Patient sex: M
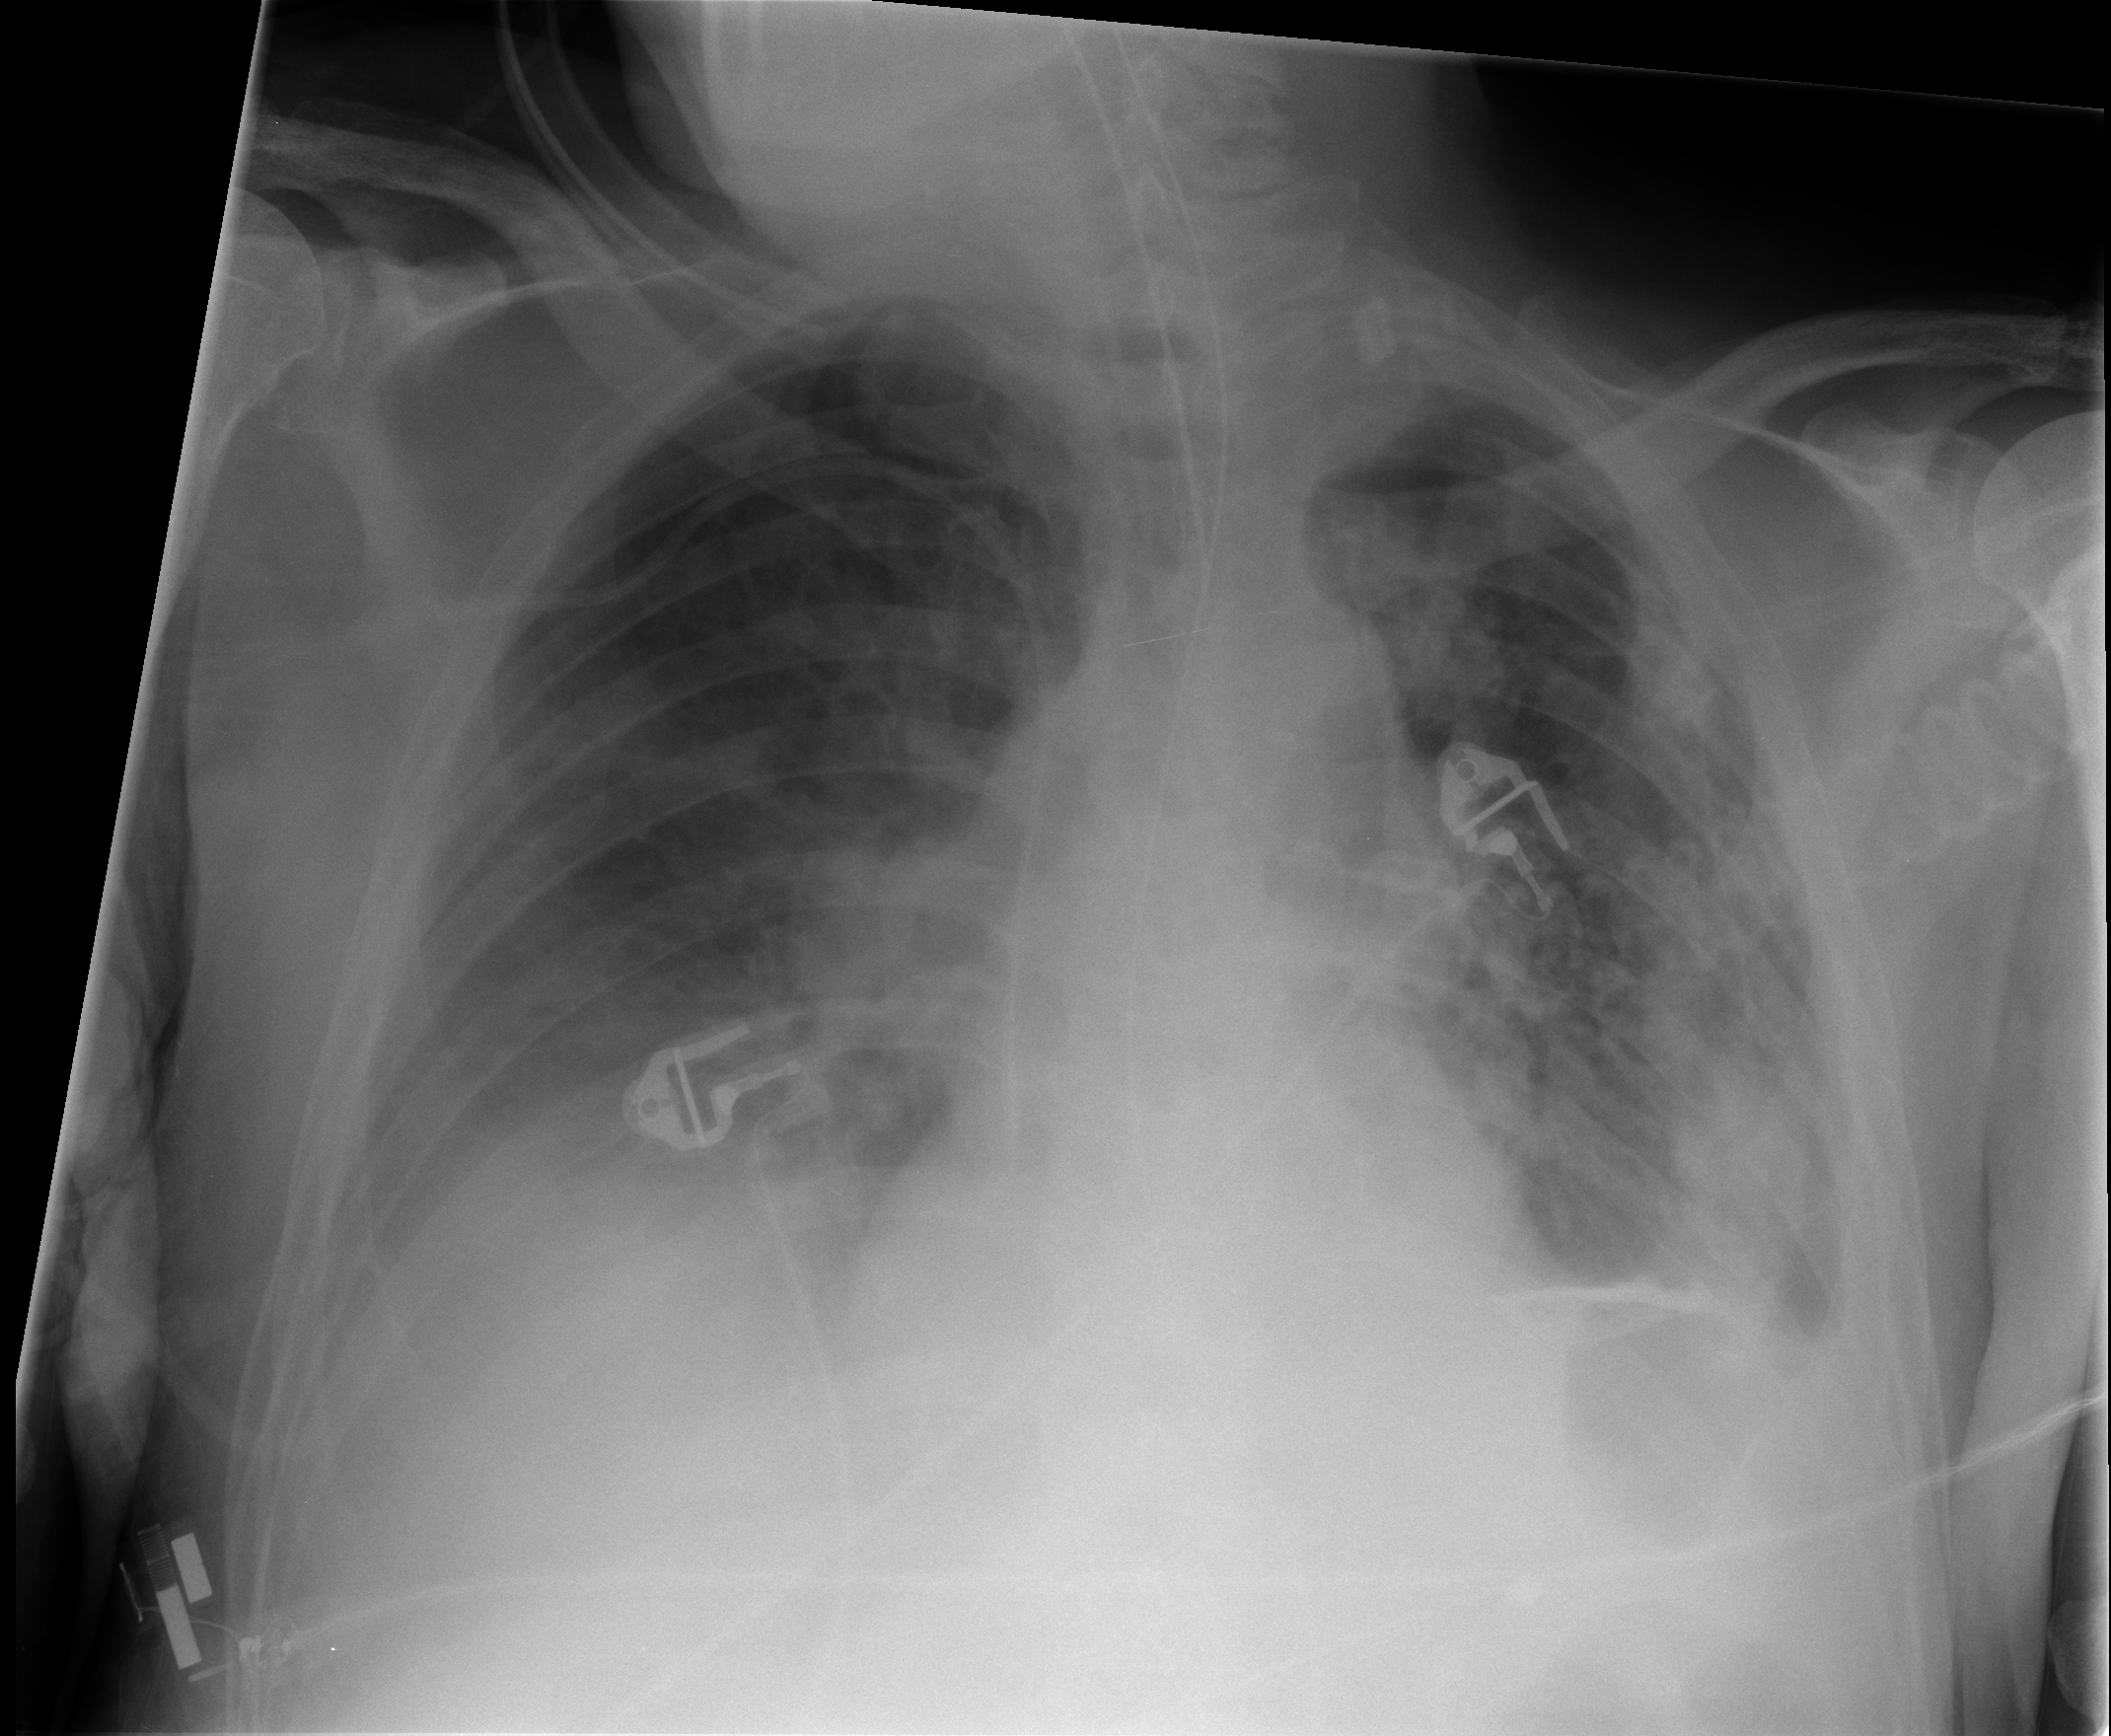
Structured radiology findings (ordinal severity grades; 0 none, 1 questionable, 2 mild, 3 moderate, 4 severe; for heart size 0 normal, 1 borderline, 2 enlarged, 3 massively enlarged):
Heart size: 0
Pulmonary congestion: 1
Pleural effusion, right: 1
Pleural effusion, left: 2
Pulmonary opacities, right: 1
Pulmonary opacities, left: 2
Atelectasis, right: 2
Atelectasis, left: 2